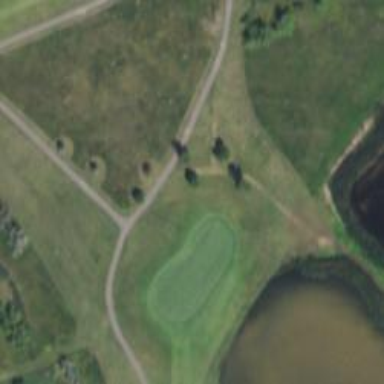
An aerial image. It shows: Pathway for golf carts.